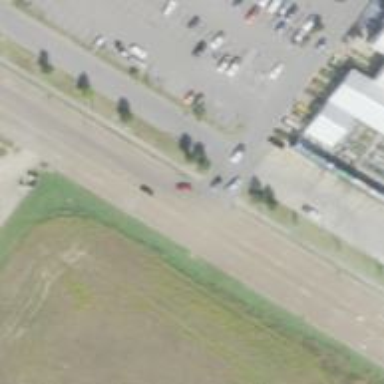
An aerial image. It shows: Tertiary road with asphalt surface.